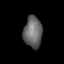
Tissue: lung
Cell type: Epithelial cells
Senescence score: 0.09661
Nuclear area (px): 570
Mean DAPI intensity: 101.693